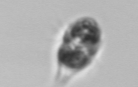
Label: Mesodinium